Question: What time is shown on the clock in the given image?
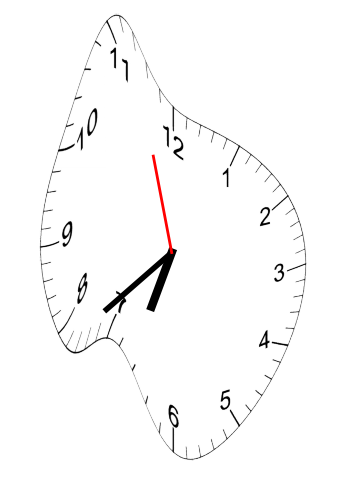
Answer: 06:37:57